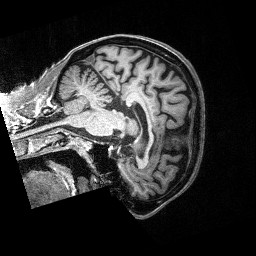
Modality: T1w
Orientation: sagittal
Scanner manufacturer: siemens
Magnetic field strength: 3 T
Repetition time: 2.3 s
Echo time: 0.00226 s